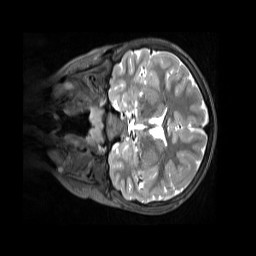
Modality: T2w
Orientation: coronal
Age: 11
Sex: male
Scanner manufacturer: siemens
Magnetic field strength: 3 T
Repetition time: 3.2 s
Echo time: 0.408 s